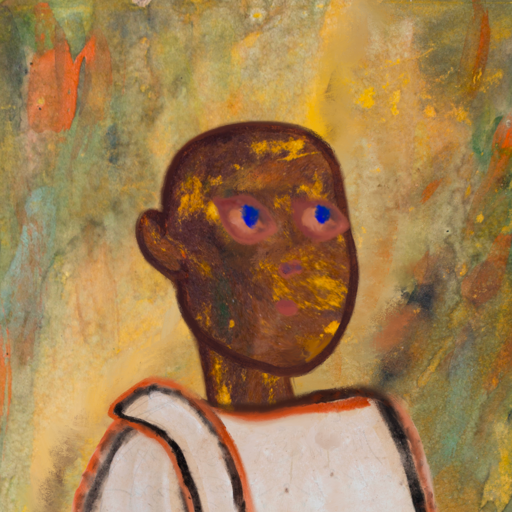
Background: Comrade, Head And Neck Side: Comrade, Face Side: Mother_And_Son_Mother, Bust: Roy_Bahadur, Hair Side: Blank, Head Accessory: Blank, Second Necklace: Blank, Necklace: Blank, Baby: Blank